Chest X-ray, PA view. Patient: 25 years old, sex M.
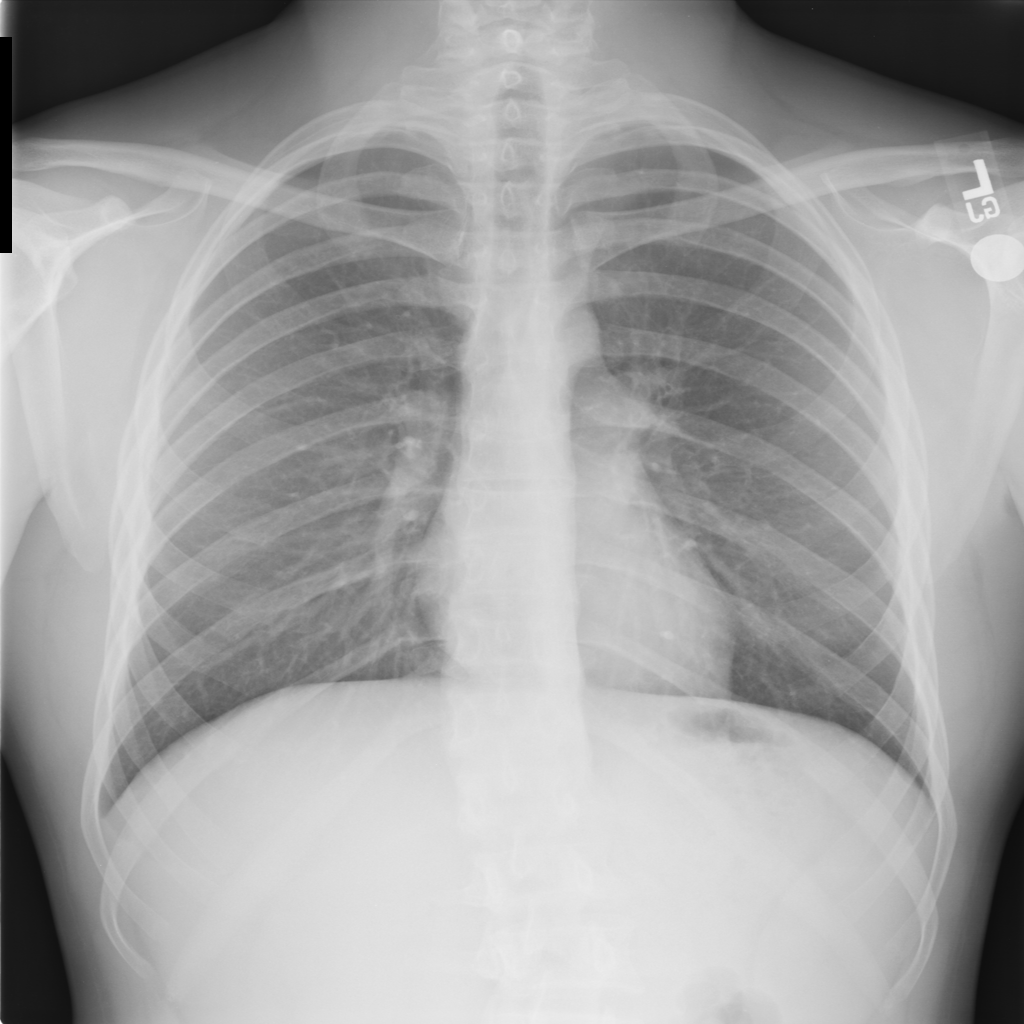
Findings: No Finding